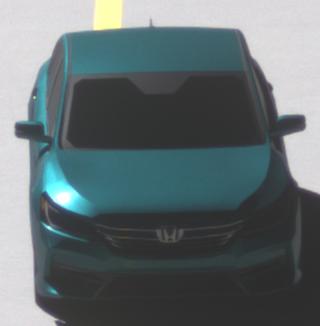
Make: Honda
Model: Accord Hybrid
Detailed model: 9. Generation
Model produced from: 2015
Model produced until: 2019
Doors: 4
Color: blue
Road condition: dry road
Daytime: morning or afternoon
Contrast: high contrast